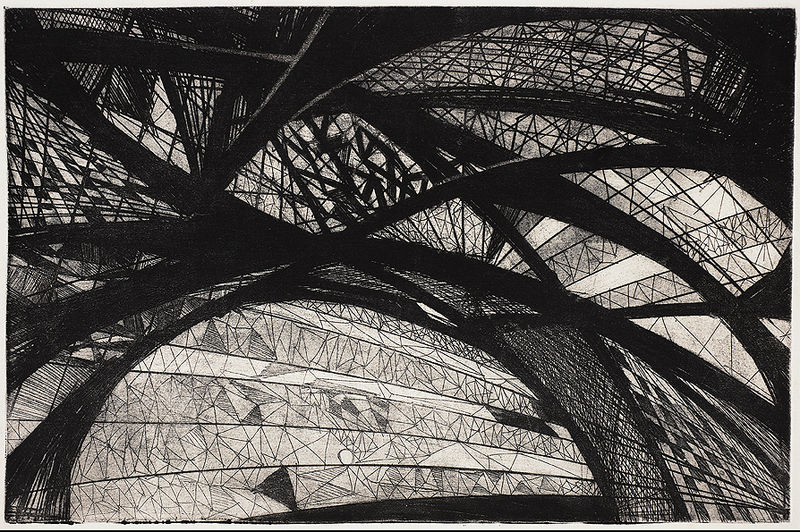
Titel: Geometrical Abstraction, Geometrical Abstraction
Künstler: Vil’iam Brui
Standort: Amherst (Massachusetts, USA)
Institution: Mead Art Museum, Amherst College
Schlagwörter: gruppe, grau, pfeiler, schwarz, weiss, zeichnung, gesellschaft, muster, architektur, bogen, flächen, linien, gewölbe, rechteck, rippen, ecken, web